Field crop: maize
Growth stage: 1
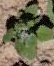
Species: chenopodium